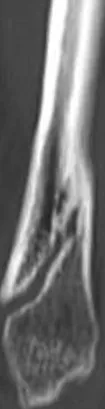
The patient's CT and MRI scans. (B) A CT scan (sagittal section) shows that the peripheral bone fragments were displaced posterior-superiorly, and there was a gap left in the anterior part of the fracture, but the posterior bone was united (arrow).
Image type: radiology (ct)